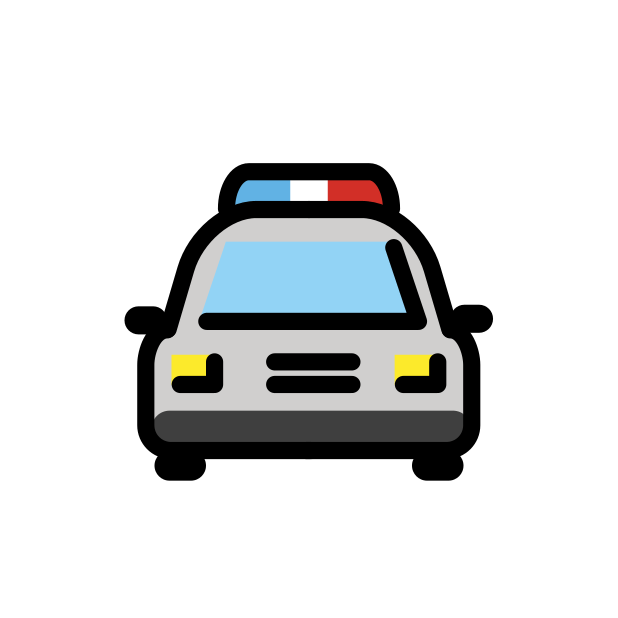
oncoming police car